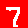
Digit: 7